Question: I have a json structure as shown in the image. I want to fetch the 'extract' value. Normally I would do
'''
$.ajax({
type: 'GET',
url: 'test2.php',
dataType: "json",
cache: false,
success: function(result)
{
console.log(result.query.pages[168387].extract);
}
});
'''
But the value '168387' is not a constant and is going to change for each request. Can you please tell me how to access the value of EXTRACT in this case?
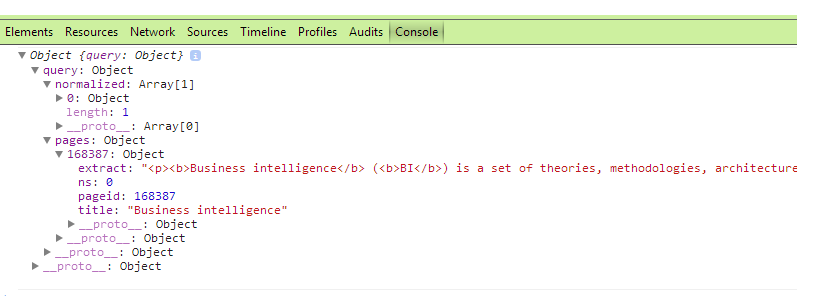
Answer: You'll have to loop and check:
'''
for (var key in result.query.pages) {
if (result.query.page[key].hasOwnProperty("extract"))
console.log(result.query.page[key].extract); //or log the key value
}
'''